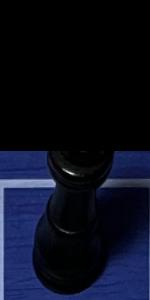
Label: King_Black